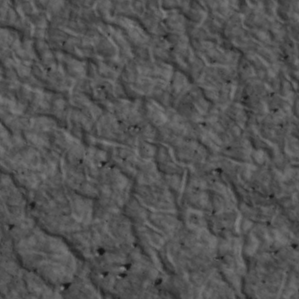
Label: non_frost